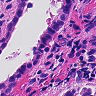
Metastatic tissue present: yes